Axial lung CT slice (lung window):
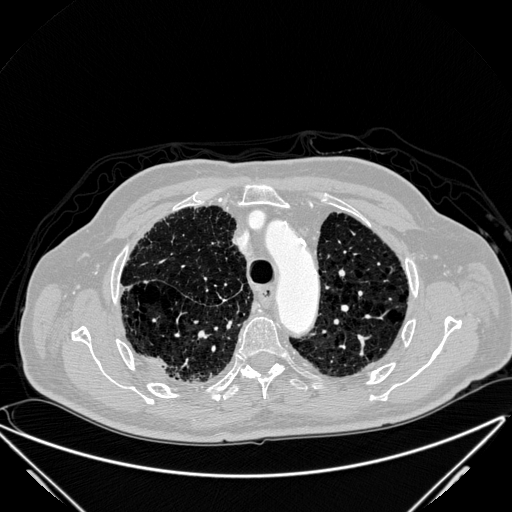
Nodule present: no